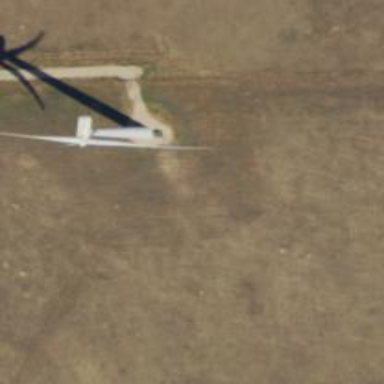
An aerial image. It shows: Wind turbine generator that utilizes wind as its source for generating electricity. It is of the horizontal axis type.